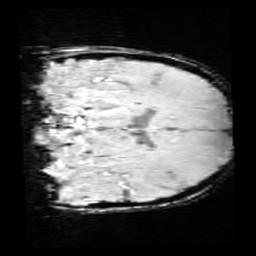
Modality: SWI
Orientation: coronal
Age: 11
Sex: male
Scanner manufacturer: siemens
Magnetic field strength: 3 T
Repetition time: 0.027 s
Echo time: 0.02 s